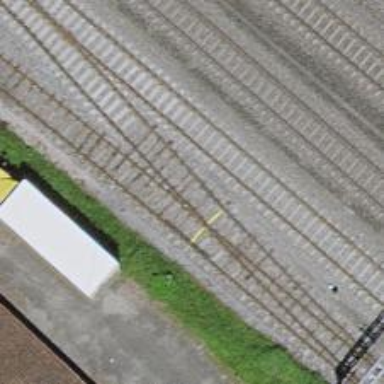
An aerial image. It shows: Railway siding with one electrified track and contact line for powering the train.